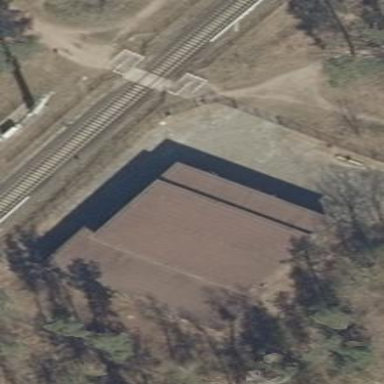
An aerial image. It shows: Traction substation.